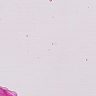
Metastatic tissue present: no